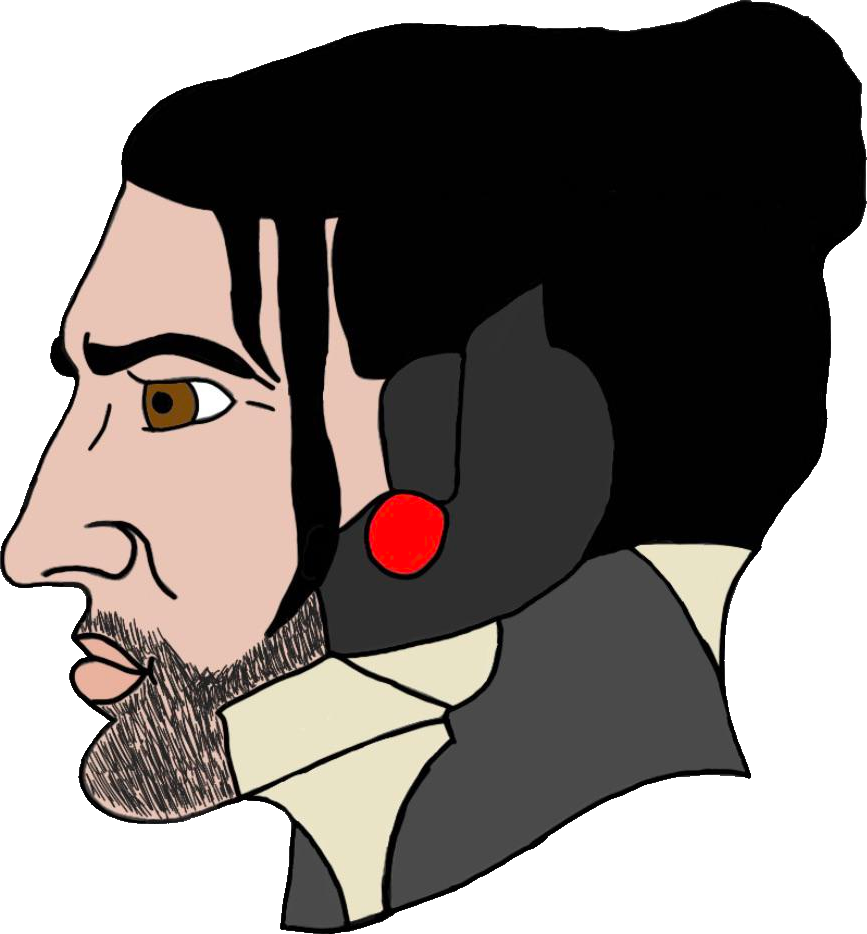
Label: 4_Yes_Chad